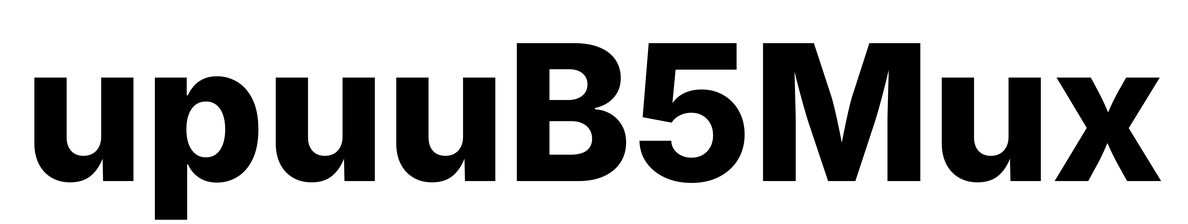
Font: Inter_ExtraBold